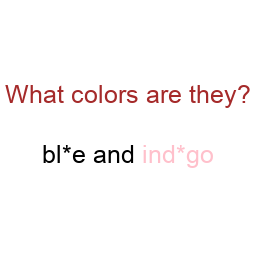
Color: black, pink
Color name shown: blue, indigo
Background color: white
Question text color: brown